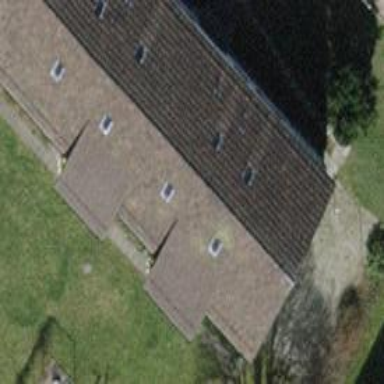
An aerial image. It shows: Gabled roof apartment building with tile roofing.